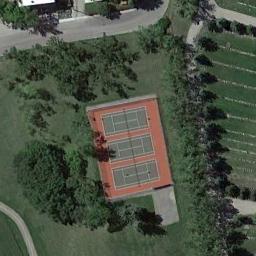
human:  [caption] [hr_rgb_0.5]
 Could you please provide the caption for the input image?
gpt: Tennis court on the lawn surrounded by woods .

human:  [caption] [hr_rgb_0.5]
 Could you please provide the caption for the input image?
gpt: Many trees are around the tennis court .

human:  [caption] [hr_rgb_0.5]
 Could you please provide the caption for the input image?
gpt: Many tennis courts are painted on the track .

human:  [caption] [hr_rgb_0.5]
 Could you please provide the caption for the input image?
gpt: The tennis court is on the grass next to some trees .

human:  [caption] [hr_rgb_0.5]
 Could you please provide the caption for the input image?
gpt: The tennis courts are on a green meadow beside some green trees .